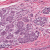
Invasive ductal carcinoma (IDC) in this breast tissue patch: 0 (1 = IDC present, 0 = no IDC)